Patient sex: M
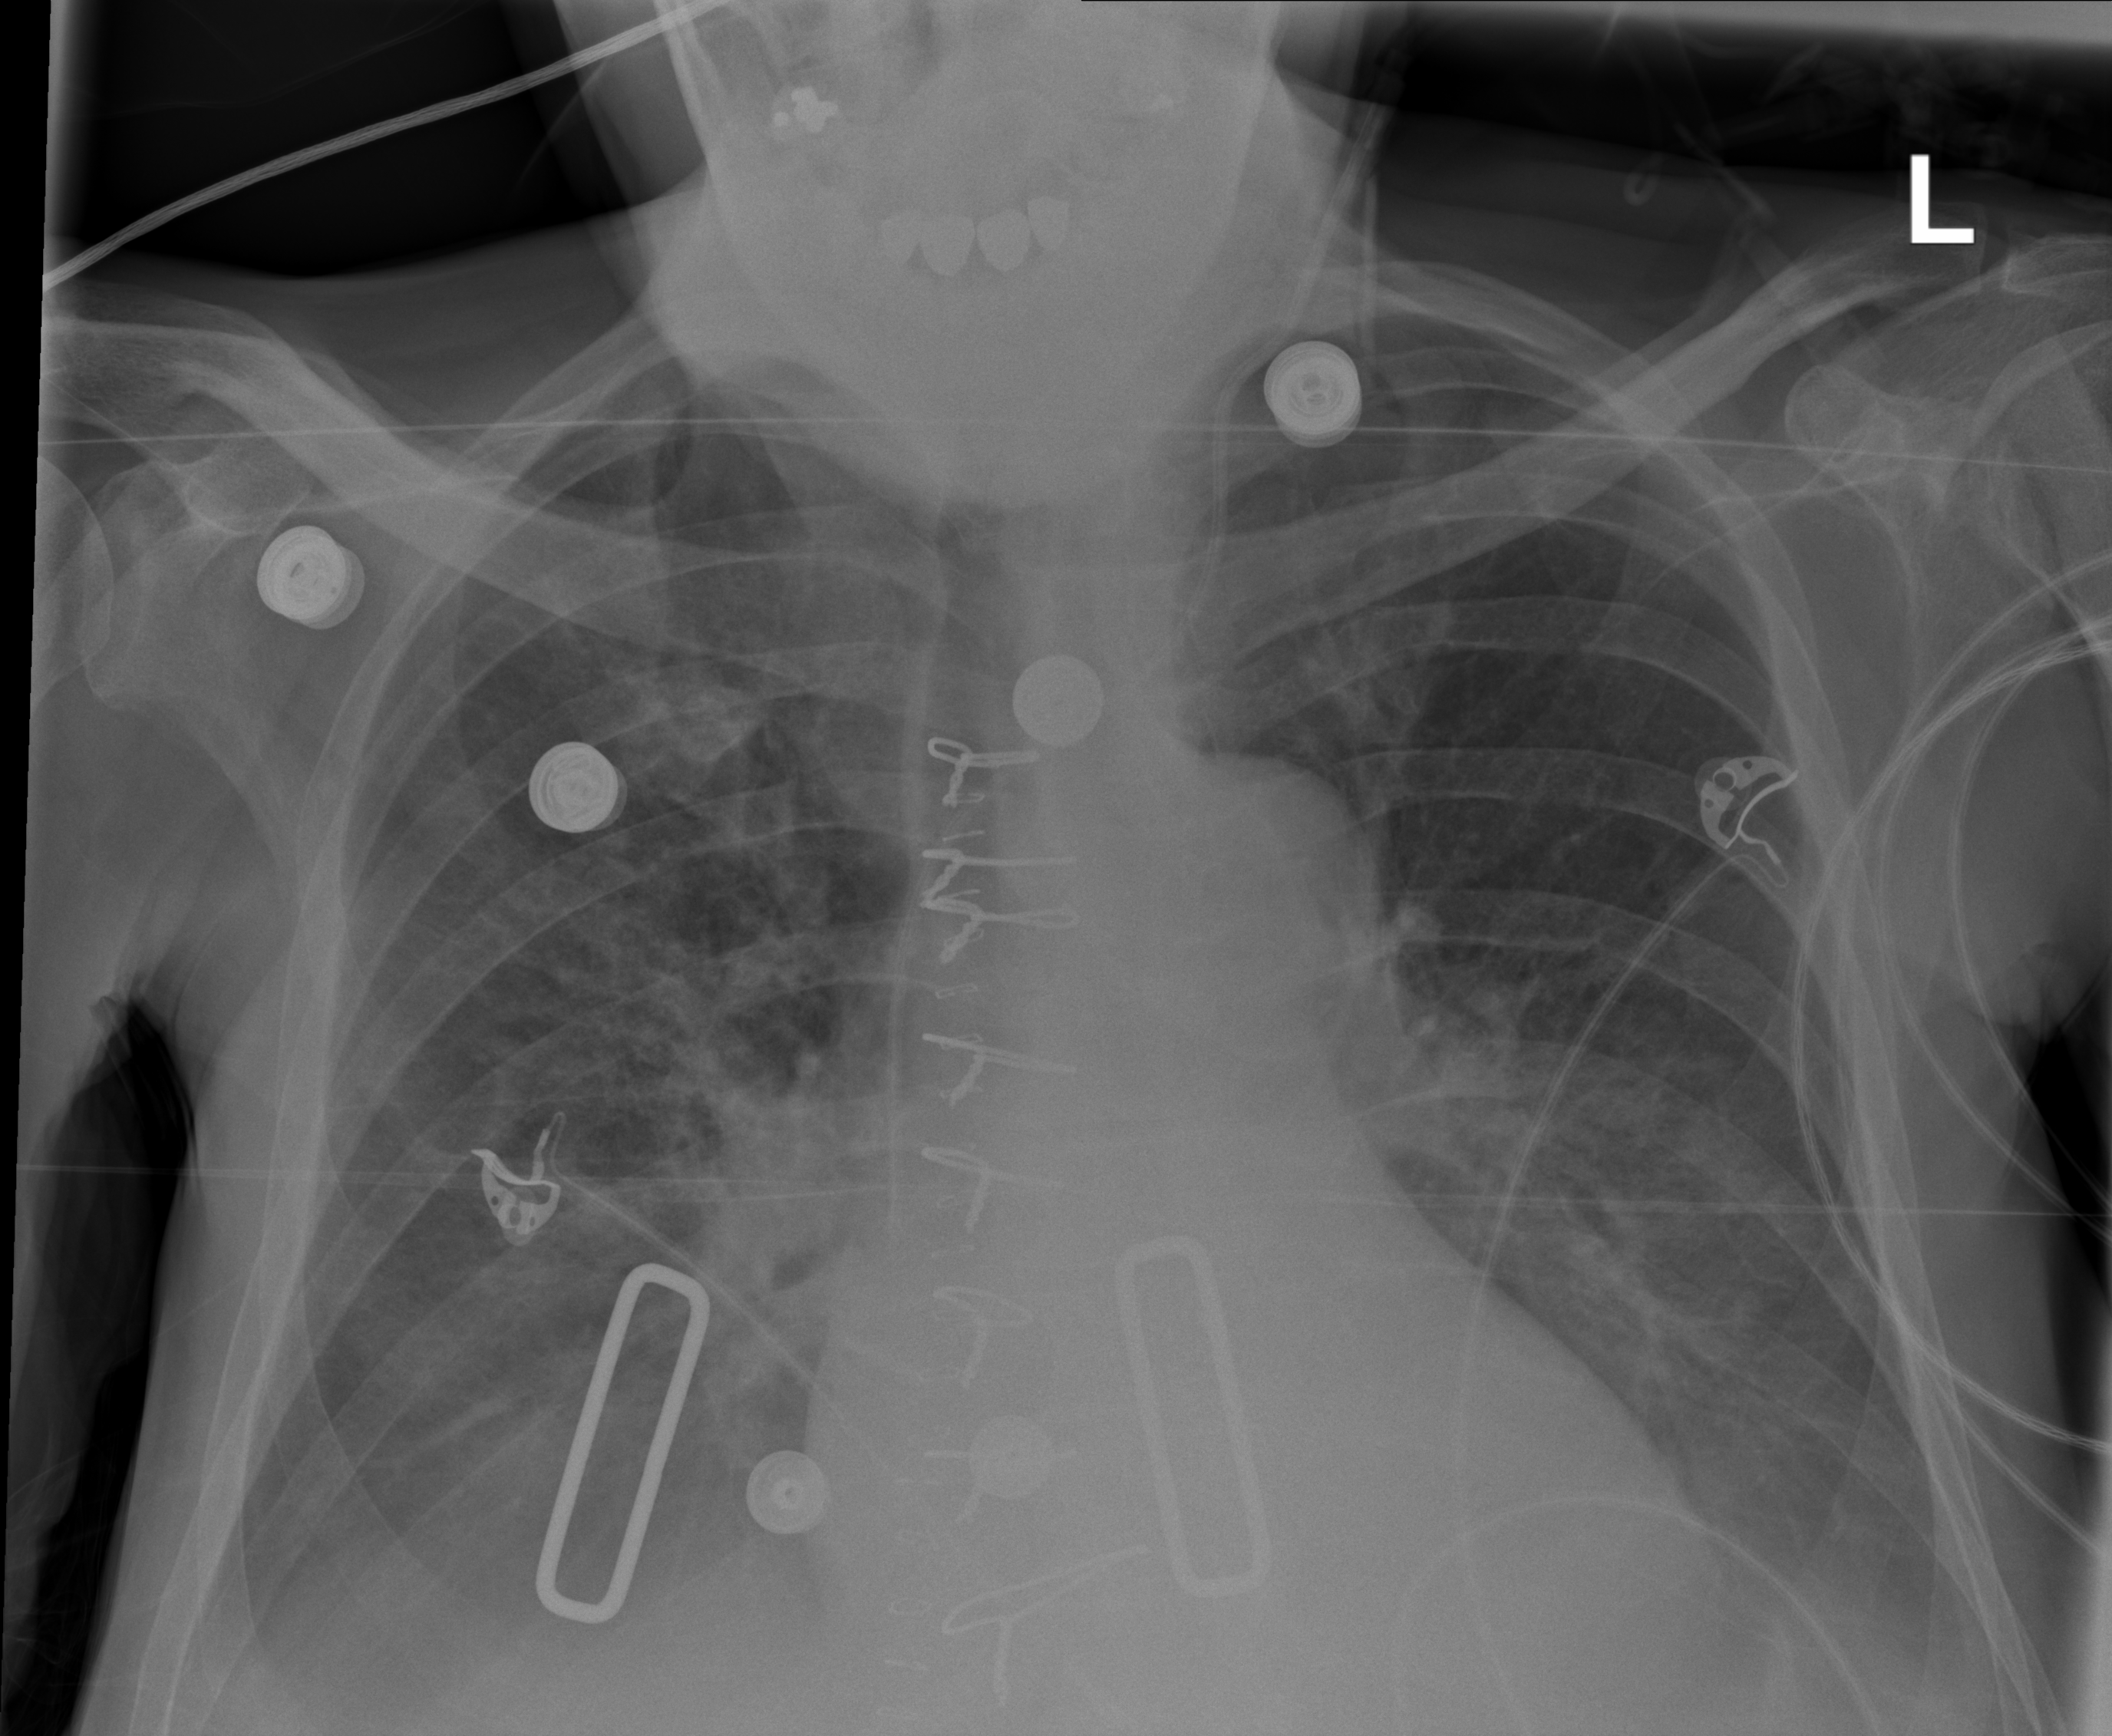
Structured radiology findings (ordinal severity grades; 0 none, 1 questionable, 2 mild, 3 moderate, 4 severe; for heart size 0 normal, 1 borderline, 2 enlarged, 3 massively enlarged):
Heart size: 1
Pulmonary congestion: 0
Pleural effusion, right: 2
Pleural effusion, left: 2
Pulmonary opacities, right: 2
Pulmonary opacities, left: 2
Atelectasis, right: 2
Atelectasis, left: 2